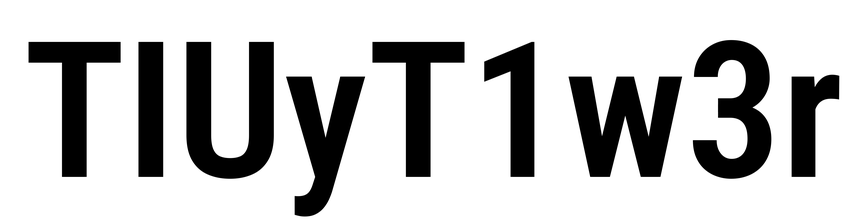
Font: Roboto_Condensed_SemiBold